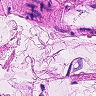
Metastatic tissue present: no